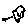
Label: bird